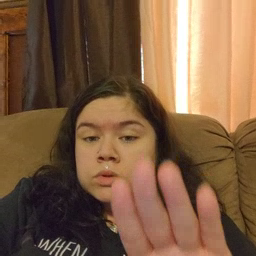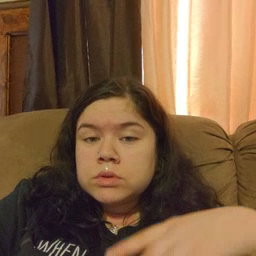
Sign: close